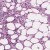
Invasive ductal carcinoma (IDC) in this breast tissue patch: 0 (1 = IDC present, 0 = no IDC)